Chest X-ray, AP view. Patient: 72 years old, sex M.
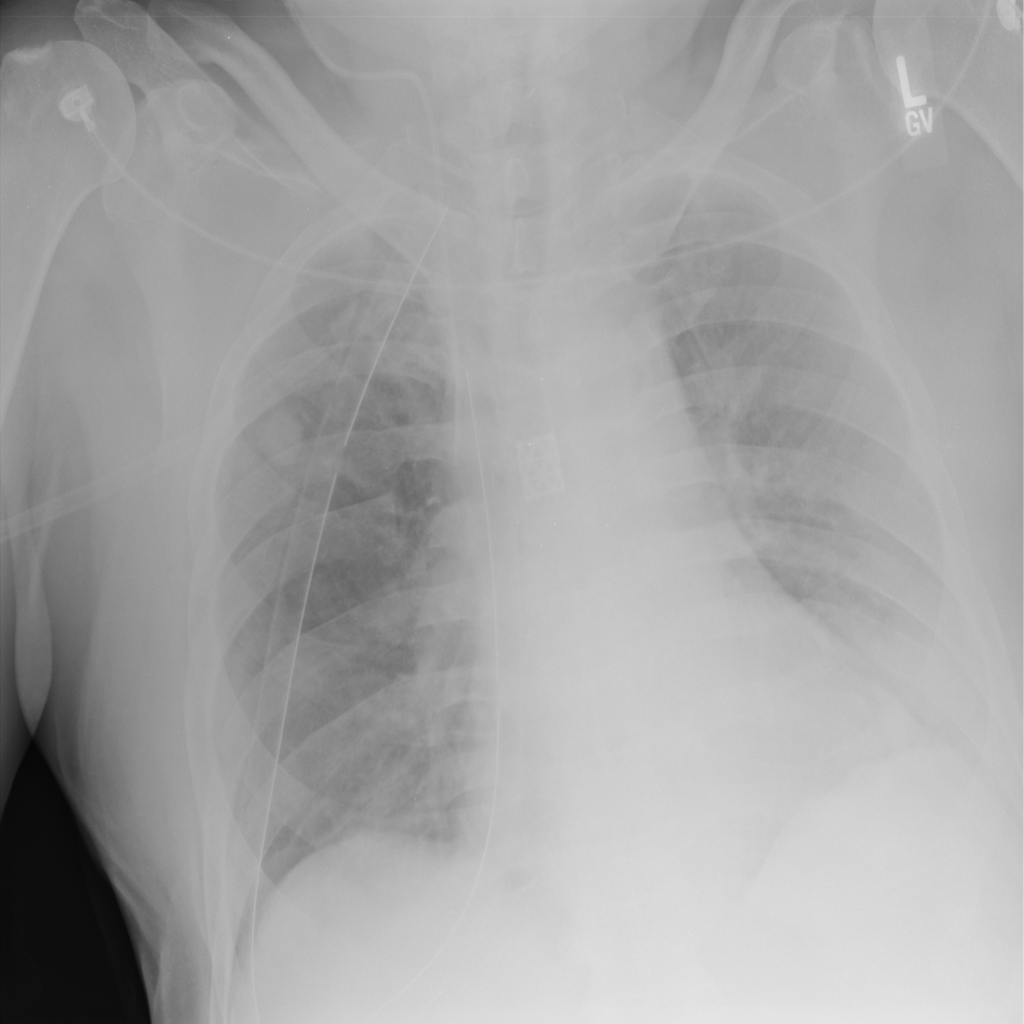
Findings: Infiltration, Mass